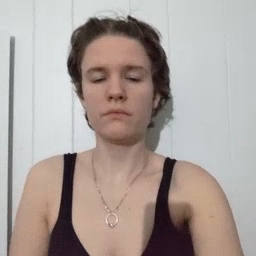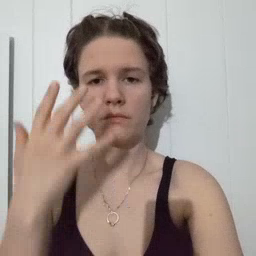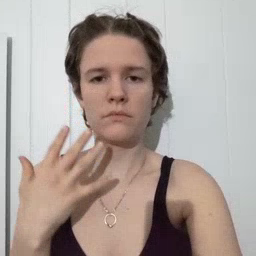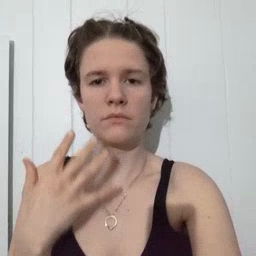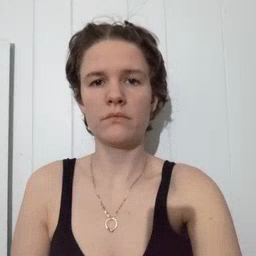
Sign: sad